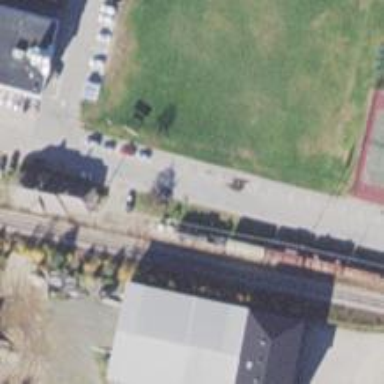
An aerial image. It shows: Preserved railway.